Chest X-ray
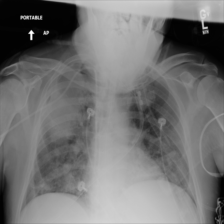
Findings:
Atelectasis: negative
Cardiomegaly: negative
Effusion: negative
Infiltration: positive
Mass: positive
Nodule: negative
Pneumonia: negative
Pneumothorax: negative
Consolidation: positive
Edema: negative
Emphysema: negative
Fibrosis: negative
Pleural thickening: negative
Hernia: negative